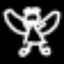
Label: angel